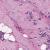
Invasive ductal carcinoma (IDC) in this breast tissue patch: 1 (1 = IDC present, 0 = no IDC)